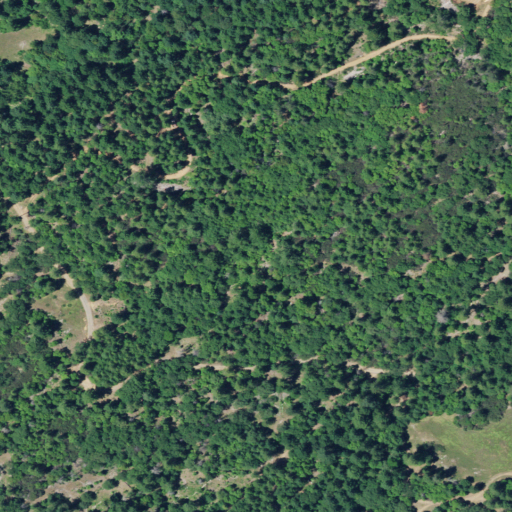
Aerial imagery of plain(s) in California named Hatchet Flat containing evergreen forest, open development, and shrub